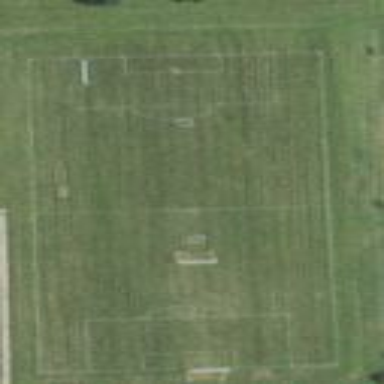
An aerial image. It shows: Soccer pitch for leisureland activities.